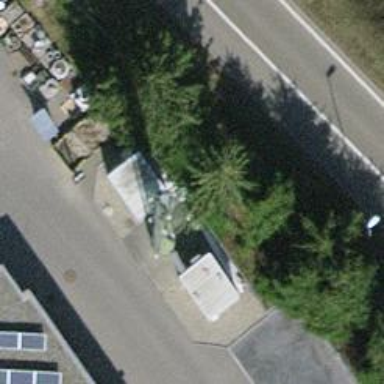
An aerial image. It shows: Mast tower used for communication.